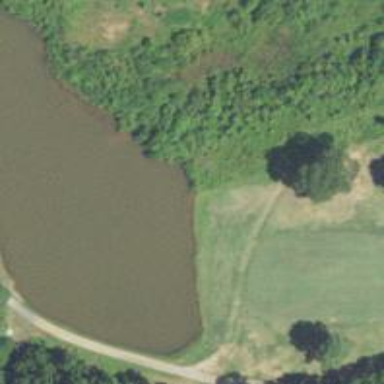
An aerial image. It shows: View of golf hole.